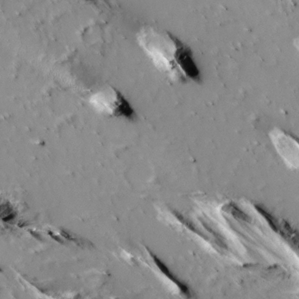
Label: non_frost